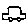
Label: car